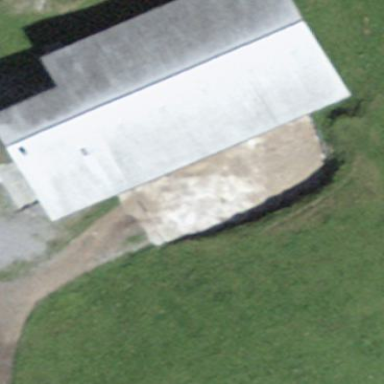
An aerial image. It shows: Farmyard in rural farm setting.